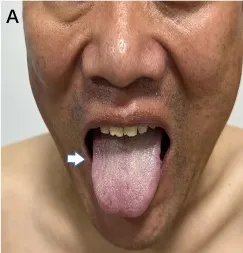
During the second admission, the patient had mild atrophy of the lingual muscles.
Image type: medical_photograph (other_medical_photograph)